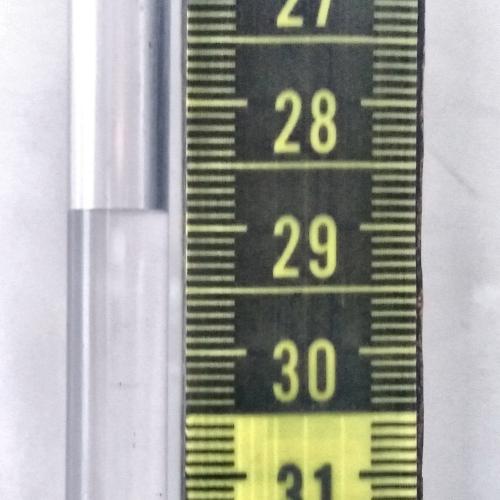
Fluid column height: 28.9 cm